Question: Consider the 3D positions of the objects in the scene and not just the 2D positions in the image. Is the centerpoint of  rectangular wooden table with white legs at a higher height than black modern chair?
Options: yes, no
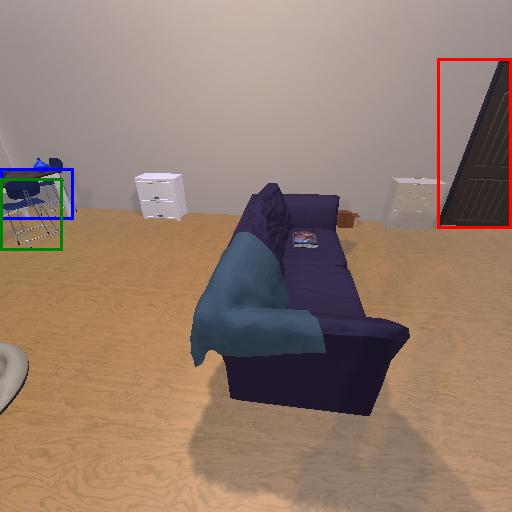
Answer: yes